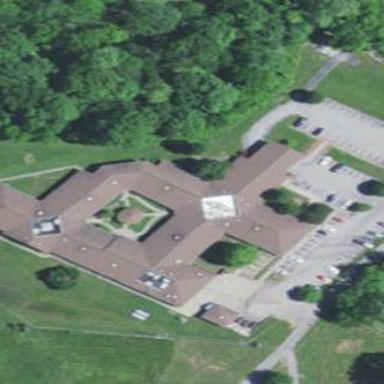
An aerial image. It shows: Nursing home building.